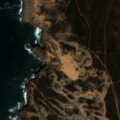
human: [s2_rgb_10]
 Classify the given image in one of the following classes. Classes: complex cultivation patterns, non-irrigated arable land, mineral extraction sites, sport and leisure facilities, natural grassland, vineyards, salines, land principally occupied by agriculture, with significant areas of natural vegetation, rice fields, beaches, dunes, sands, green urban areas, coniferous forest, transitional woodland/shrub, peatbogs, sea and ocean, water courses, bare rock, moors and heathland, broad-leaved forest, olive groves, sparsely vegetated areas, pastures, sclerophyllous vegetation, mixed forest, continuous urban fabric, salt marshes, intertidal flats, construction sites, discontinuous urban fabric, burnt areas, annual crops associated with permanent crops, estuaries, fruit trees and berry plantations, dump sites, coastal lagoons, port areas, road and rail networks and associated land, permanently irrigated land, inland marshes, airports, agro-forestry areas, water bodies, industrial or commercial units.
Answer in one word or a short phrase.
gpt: sclerophyllous vegetation, sea and ocean